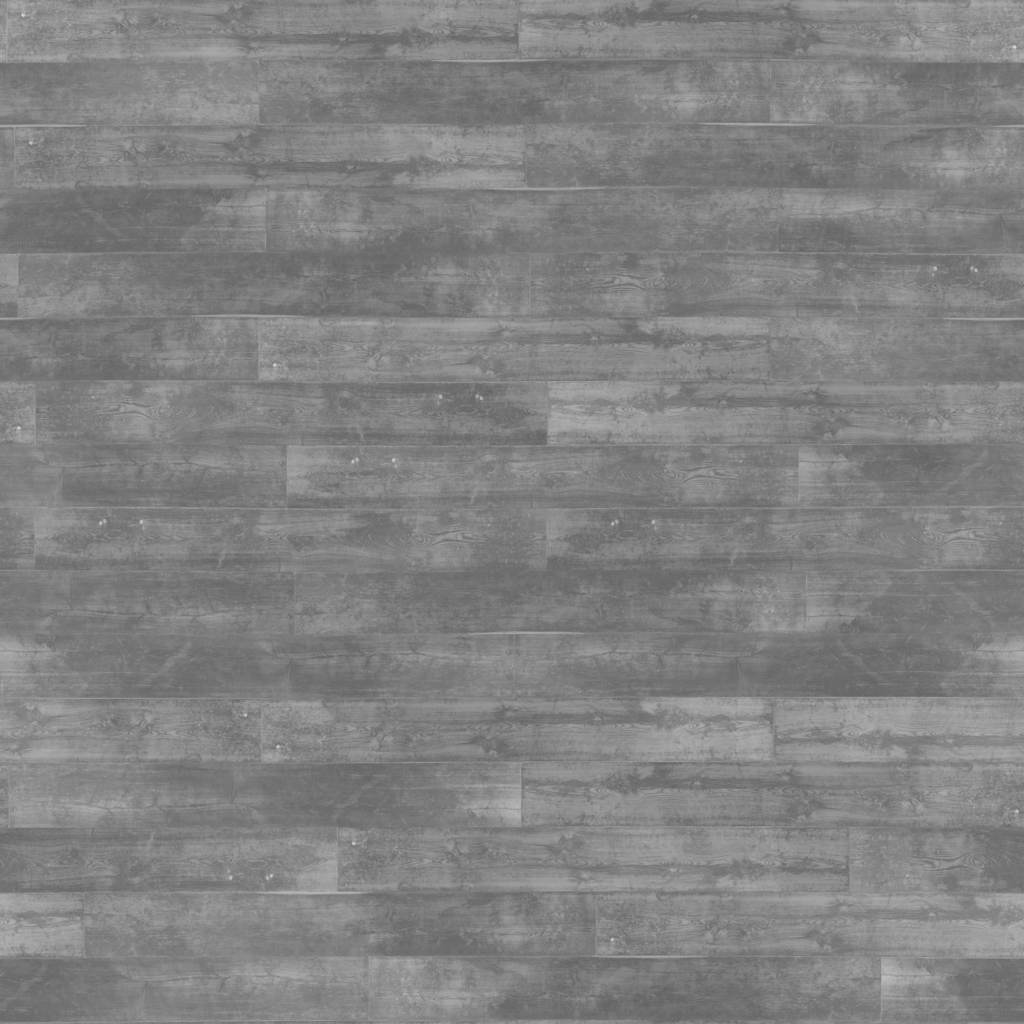
Texture map type: Roughness